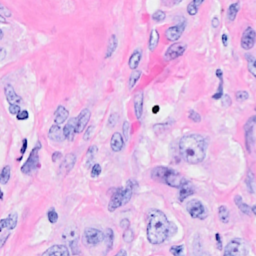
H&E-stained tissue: Breast